Question: In my application i am using Tab activities to switch from one activity to another.
Thus user can easily navigate while typing.

'''
I have searched a lot but i didn't get any success yet. Any help would be appreciated.
'''
Thanks.
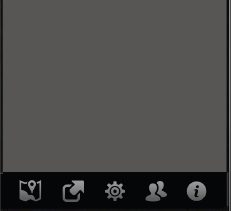
Answer: > I want to know that is there any way to change our native android keyboard position?
No.
> Because i want to display native keyboard above Tab that i have used in my application ?
<URL>.